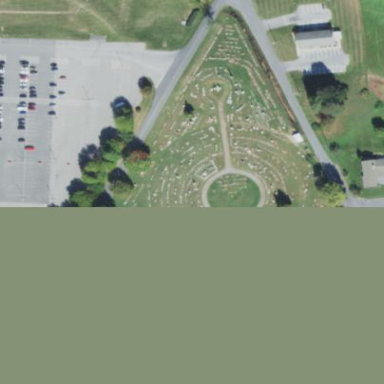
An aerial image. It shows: Cemetery.